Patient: sex M, age 73
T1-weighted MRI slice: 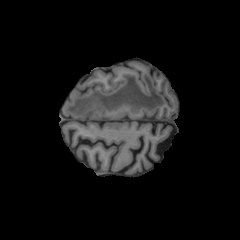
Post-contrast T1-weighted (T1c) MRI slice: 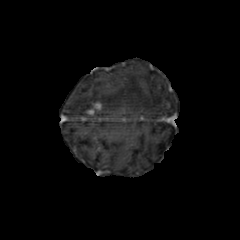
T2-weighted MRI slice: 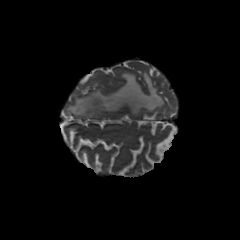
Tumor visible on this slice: yes
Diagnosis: Glioblastoma, IDH-wildtype
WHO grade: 4